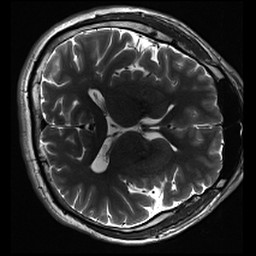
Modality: inplaneT2
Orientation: axial